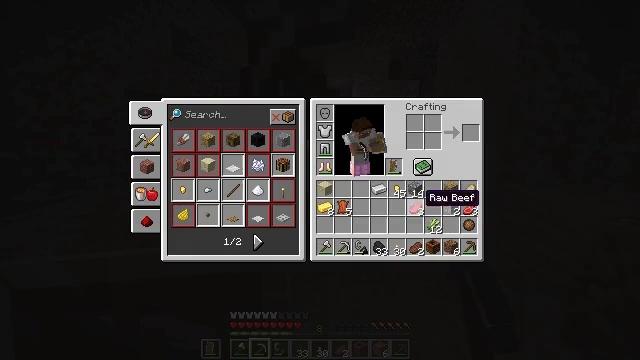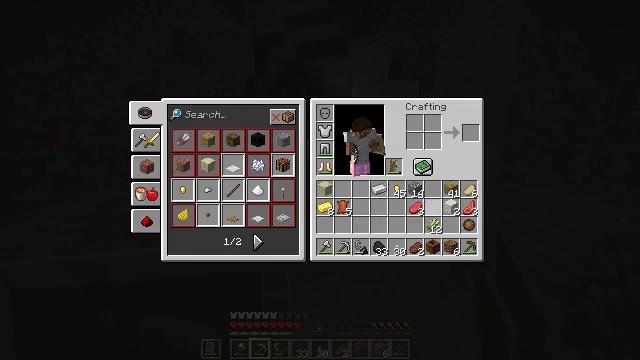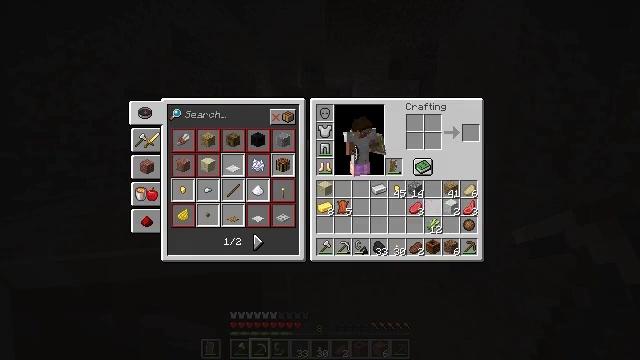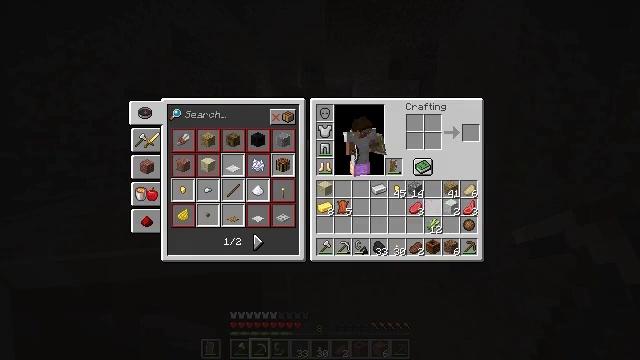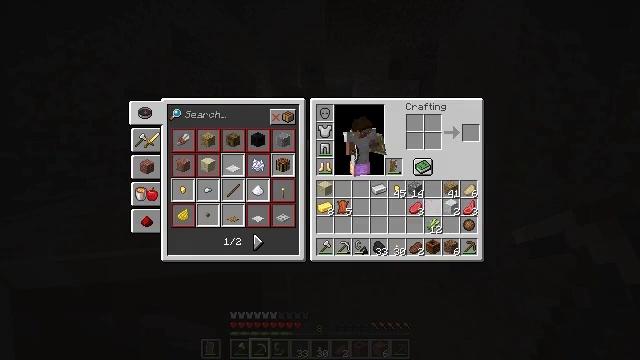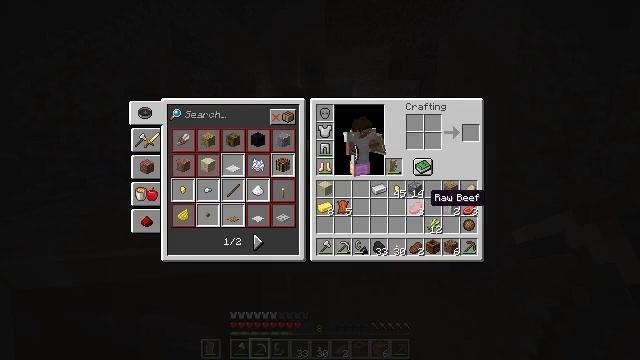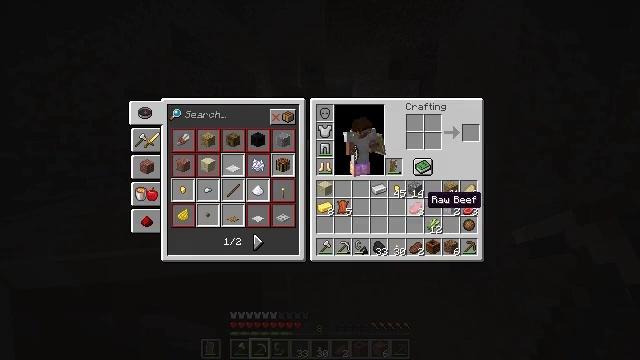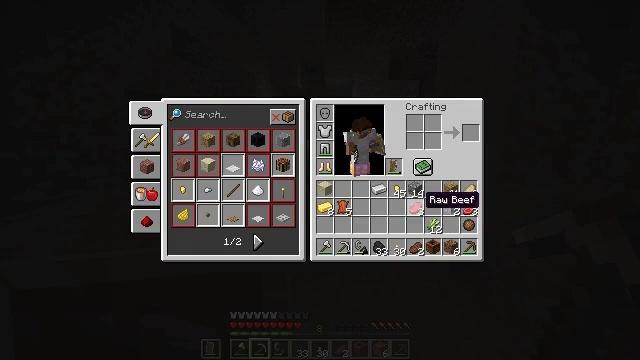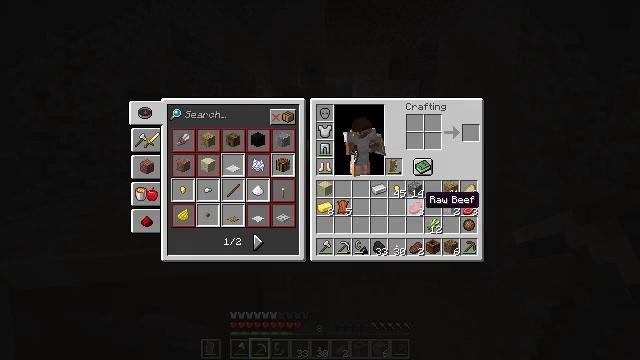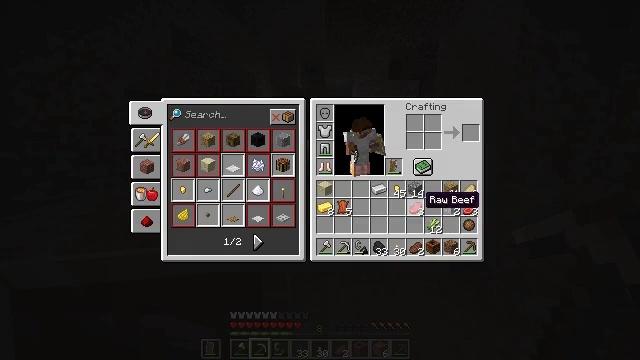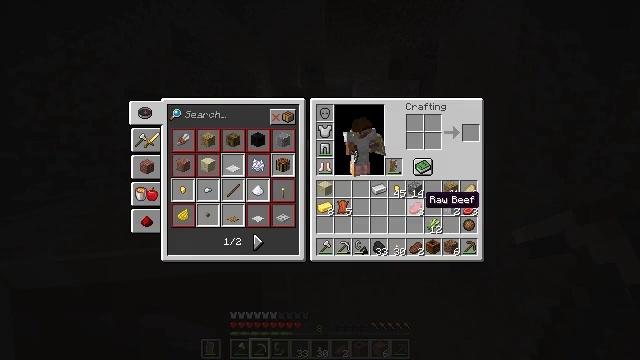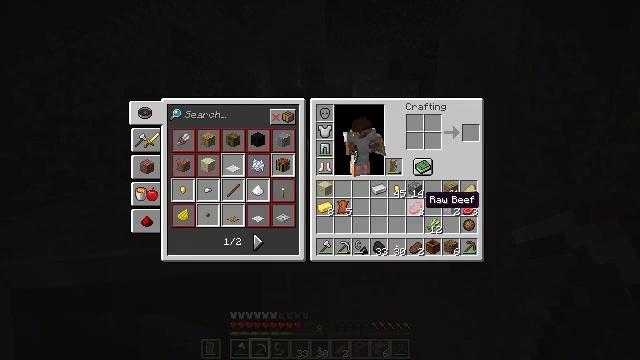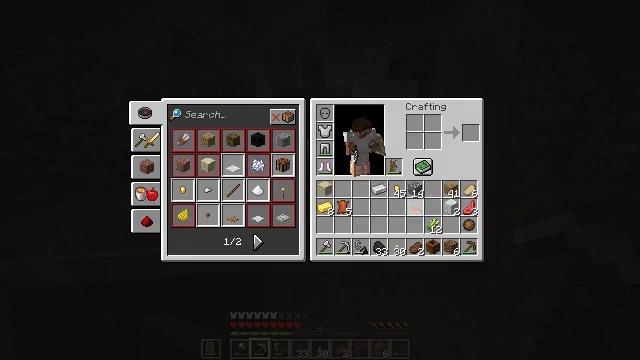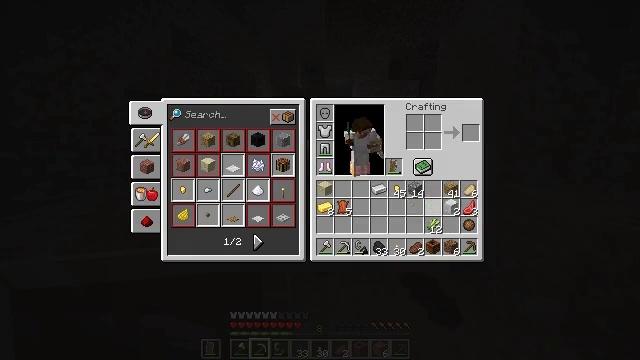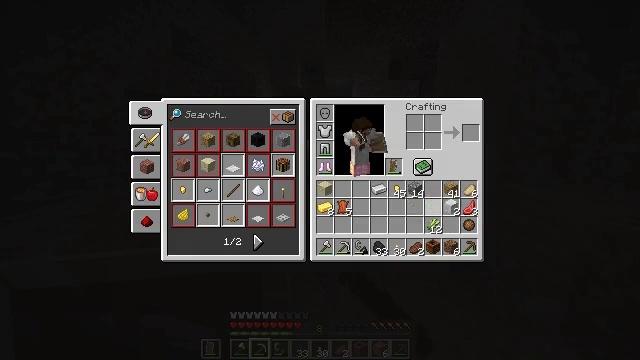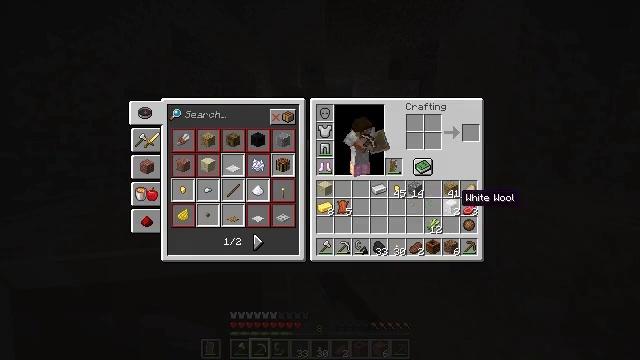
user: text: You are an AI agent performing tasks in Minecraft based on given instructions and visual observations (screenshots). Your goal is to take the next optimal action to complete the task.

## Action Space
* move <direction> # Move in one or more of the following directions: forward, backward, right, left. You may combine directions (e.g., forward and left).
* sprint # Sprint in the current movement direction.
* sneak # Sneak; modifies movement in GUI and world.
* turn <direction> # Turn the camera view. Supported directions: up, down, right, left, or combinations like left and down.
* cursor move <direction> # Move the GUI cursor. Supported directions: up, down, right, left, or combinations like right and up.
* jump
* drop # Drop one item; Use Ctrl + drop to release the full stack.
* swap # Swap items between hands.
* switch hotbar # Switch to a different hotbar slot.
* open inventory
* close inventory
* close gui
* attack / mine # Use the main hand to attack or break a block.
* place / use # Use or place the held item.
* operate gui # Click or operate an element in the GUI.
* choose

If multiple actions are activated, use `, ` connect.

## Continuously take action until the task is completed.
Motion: motion action
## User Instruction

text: Drop some beef.
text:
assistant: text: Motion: sprint, cursor move right, open gui
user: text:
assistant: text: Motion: sprint
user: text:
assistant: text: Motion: sprint
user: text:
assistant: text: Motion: sprint
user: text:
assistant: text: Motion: sprint
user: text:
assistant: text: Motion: sprint
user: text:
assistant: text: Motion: sprint
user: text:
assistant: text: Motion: sprint
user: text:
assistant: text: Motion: sprint
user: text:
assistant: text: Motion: sprint
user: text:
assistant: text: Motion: sprint
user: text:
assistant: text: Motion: sprint, drop
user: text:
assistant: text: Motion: sprint, cursor move right, drop
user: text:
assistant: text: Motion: sprint, cursor move right, drop
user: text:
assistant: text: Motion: sprint, cursor move right
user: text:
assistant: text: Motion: sprint
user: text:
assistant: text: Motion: sprint
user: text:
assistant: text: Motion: sprint